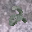
Label: 2